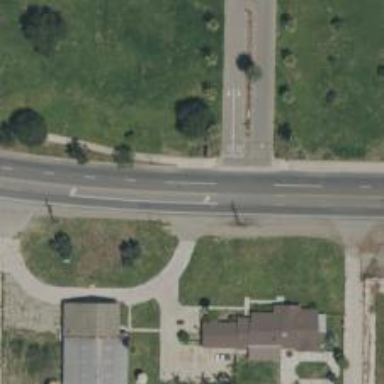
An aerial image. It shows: Secondary road.